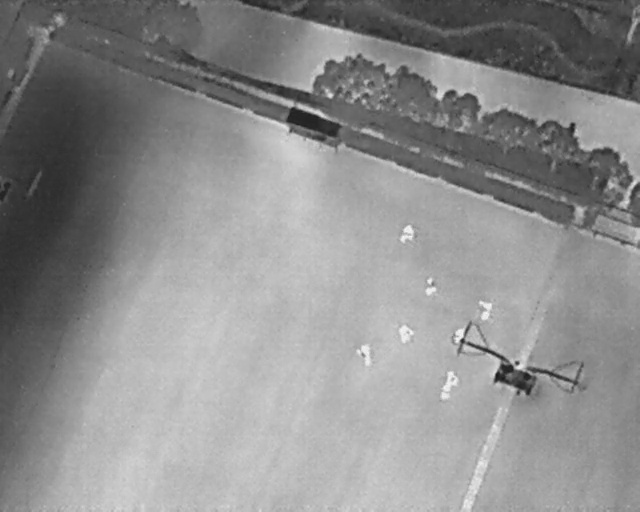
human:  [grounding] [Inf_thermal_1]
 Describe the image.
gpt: In the satellite image, there is  <ref>2 medium person </ref> <box>[[62, 44, 65, 46, 2], [65, 54, 68, 57, 2]]</box> located at center,  <ref>1 large person </ref> <box>[[73, 58, 77, 62, 14]]</box> located at right,  <ref>1 medium person </ref> <box>[[70, 64, 73, 66, 19]]</box> located at right,  <ref>2 large person </ref> <box>[[61, 63, 65, 66, 2], [54, 67, 58, 71, 2]]</box> located at center,  <ref>1 large person </ref> <box>[[67, 73, 72, 77, 15]]</box> located at bottom right.